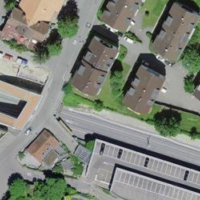
EUNIS habitat code: 54
Species observed at this site:
Veronica chamaedrys
Vitis vinifera
Cardamine pratensis
Geranium robertianum
Acer pseudoplatanus
Propylaea quatuordecimpunctata
Nicandra physalodes
Lamium galeobdolon